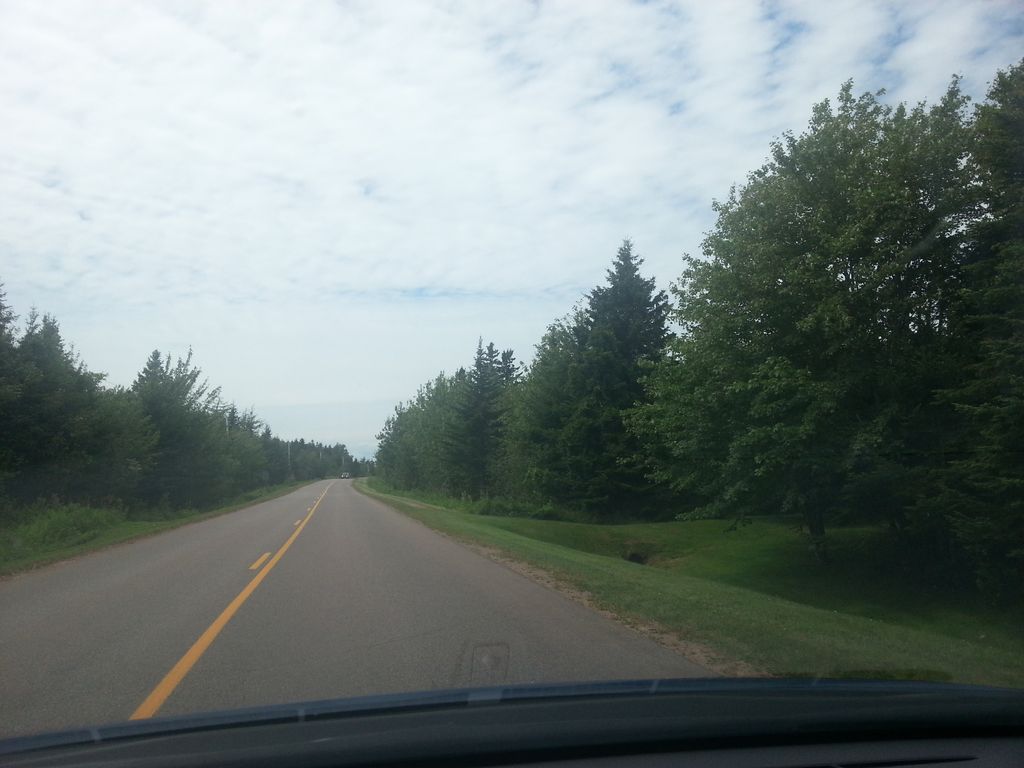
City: charlottetown